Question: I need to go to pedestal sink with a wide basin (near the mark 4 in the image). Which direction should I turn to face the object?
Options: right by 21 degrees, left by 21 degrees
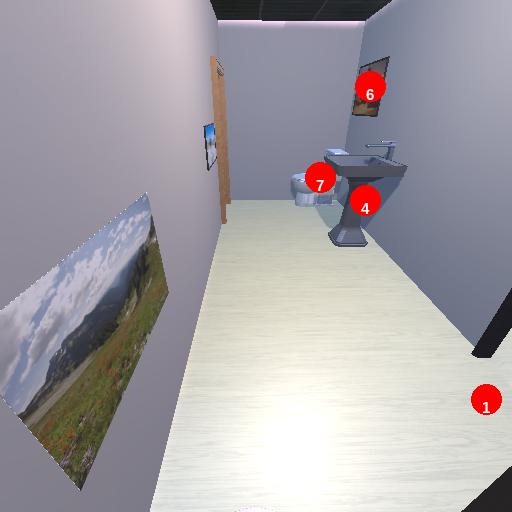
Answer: right by 21 degrees